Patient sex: M
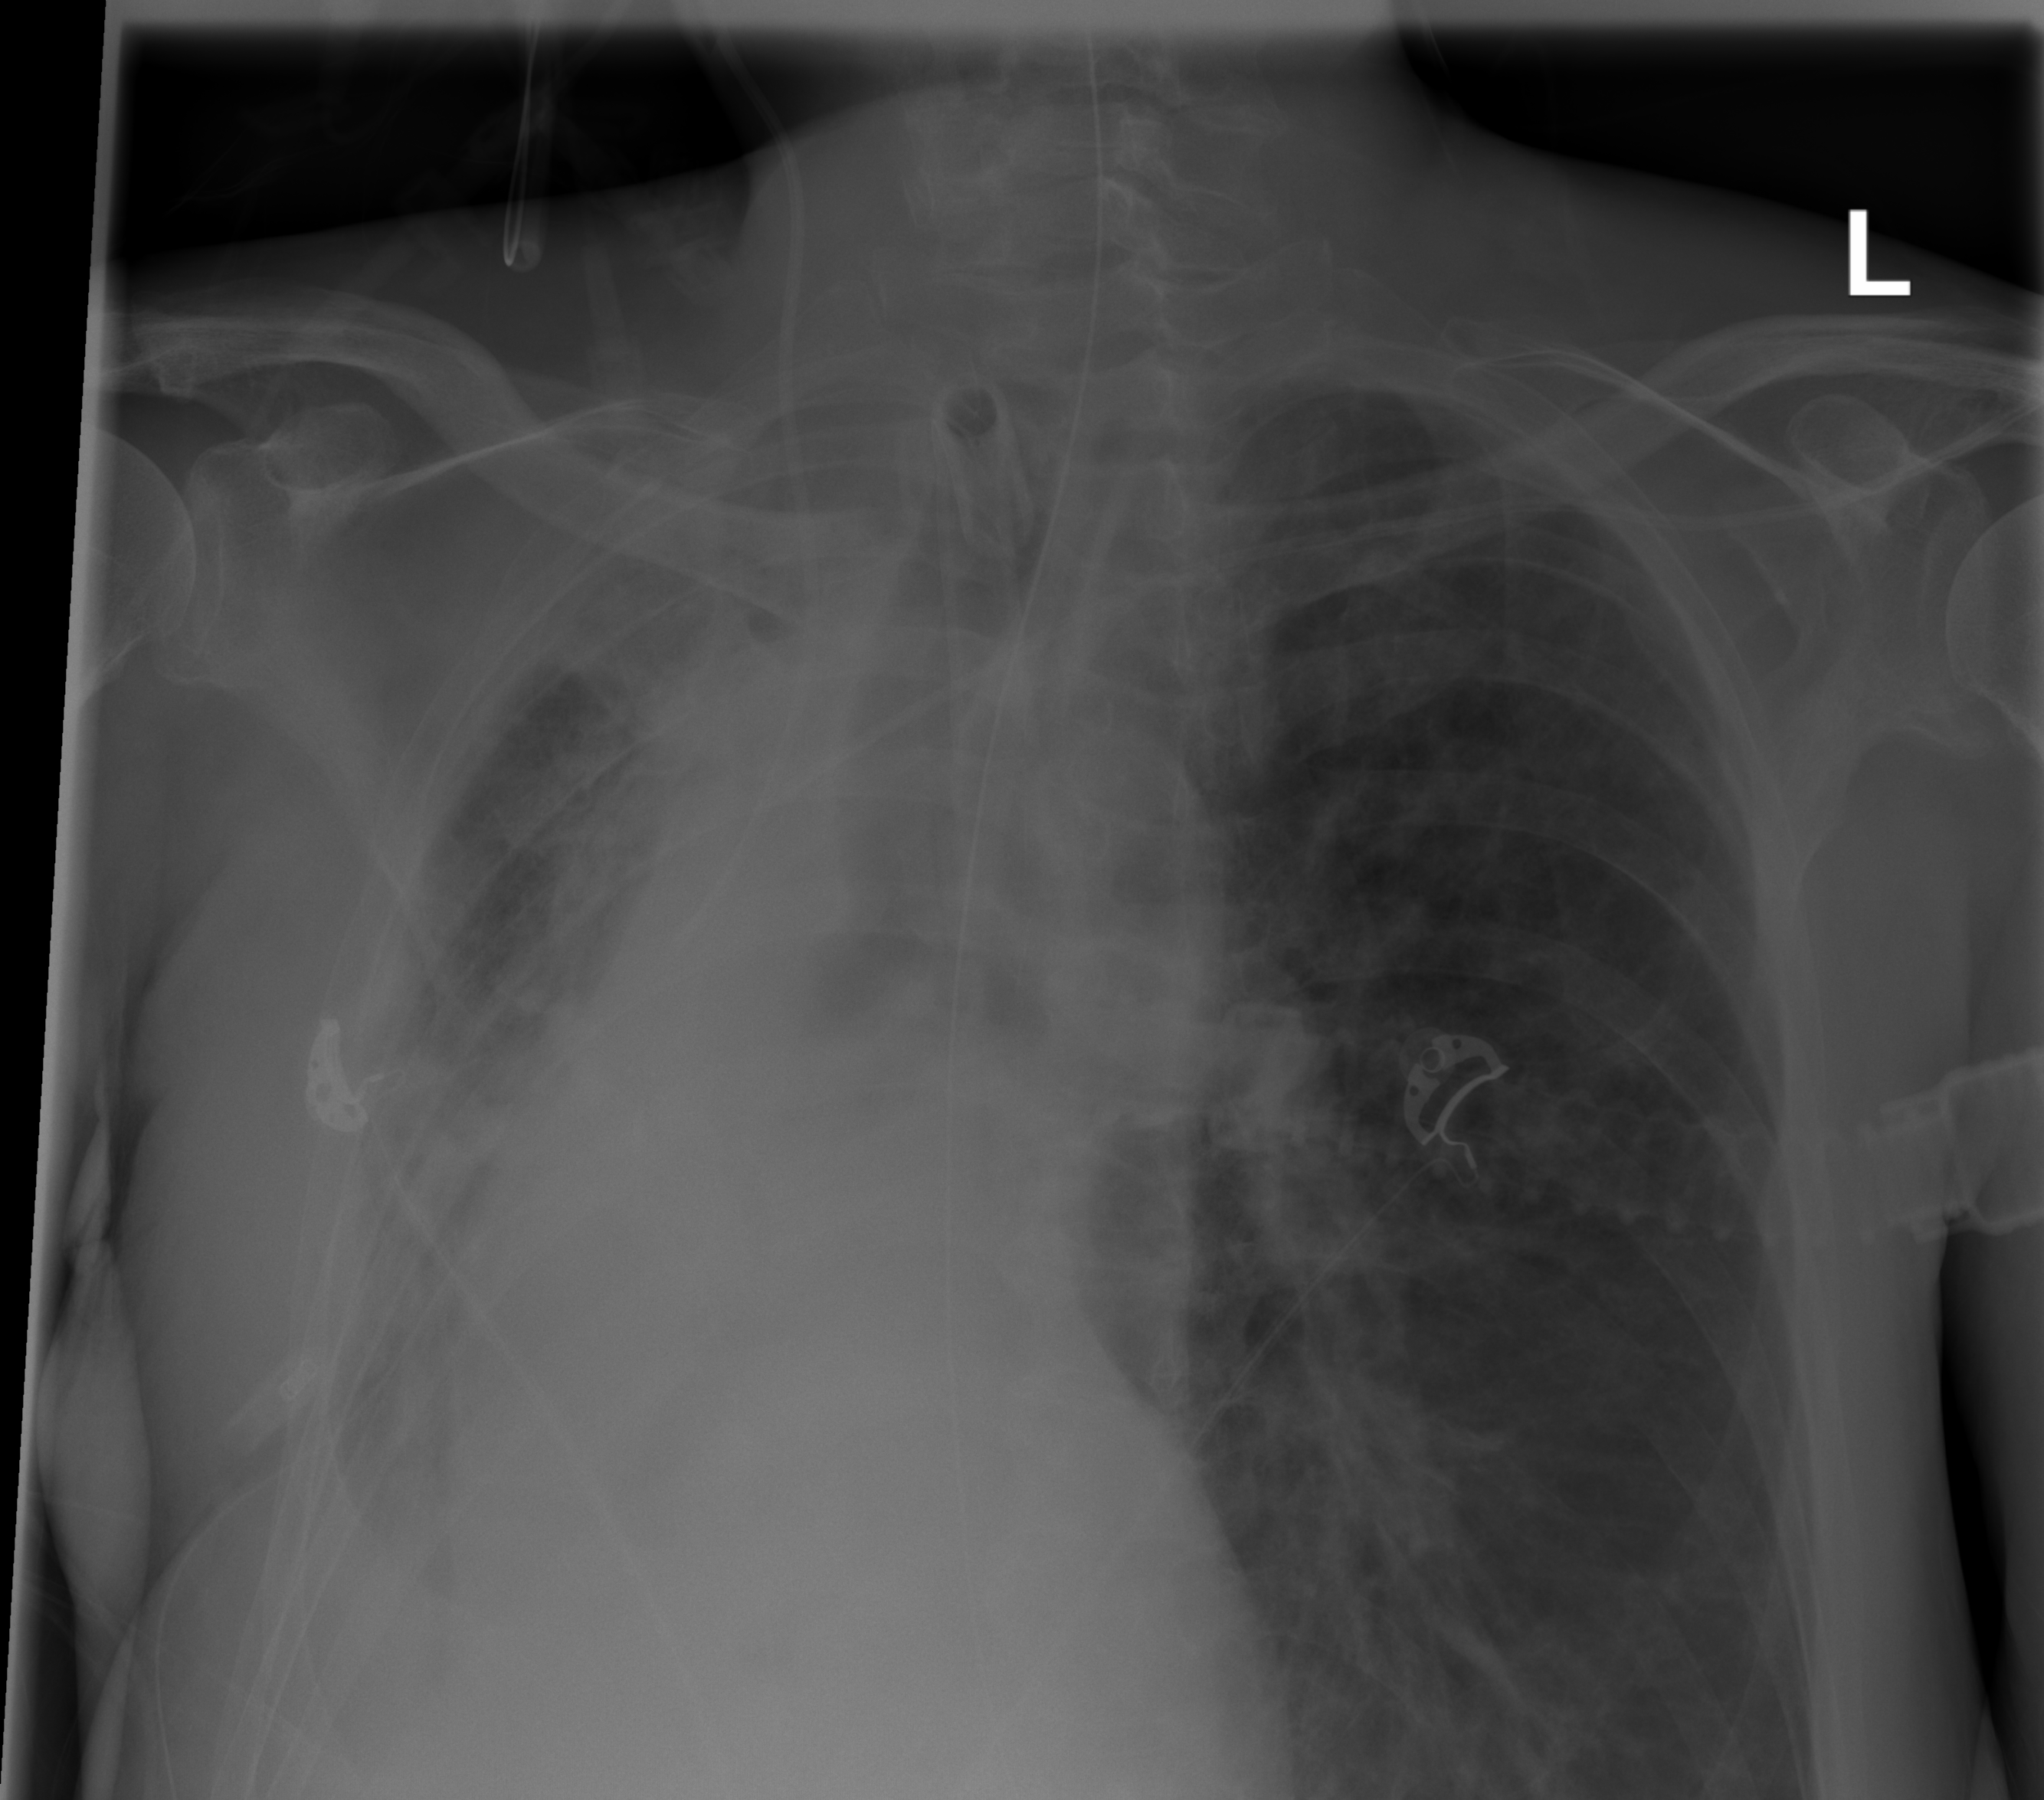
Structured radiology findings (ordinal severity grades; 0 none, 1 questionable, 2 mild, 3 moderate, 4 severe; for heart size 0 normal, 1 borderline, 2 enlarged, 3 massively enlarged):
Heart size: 0
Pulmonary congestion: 0
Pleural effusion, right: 2
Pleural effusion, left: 0
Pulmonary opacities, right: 2
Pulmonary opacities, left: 0
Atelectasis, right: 2
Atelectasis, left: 0